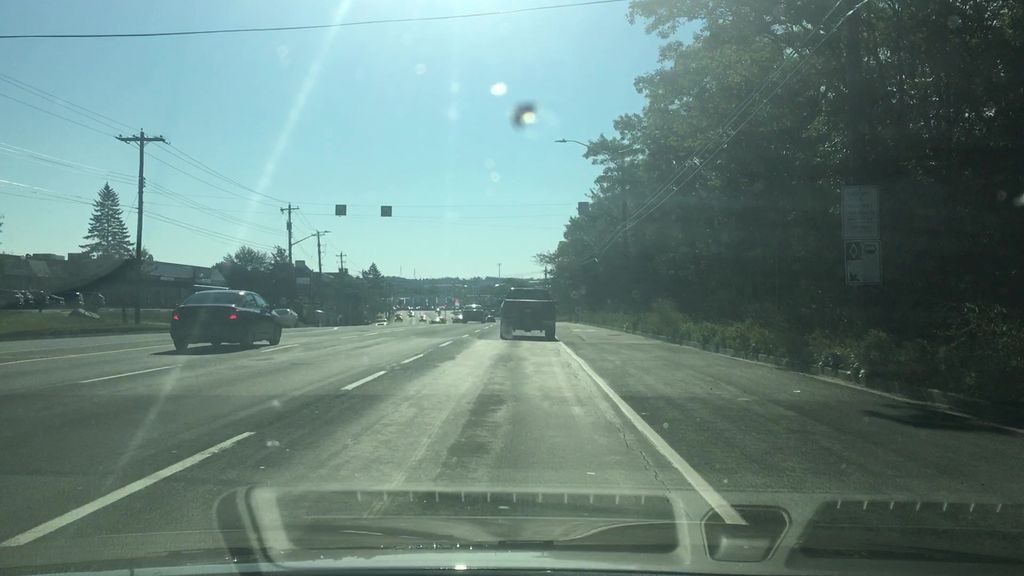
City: halifax